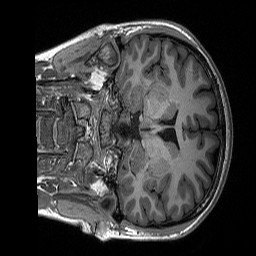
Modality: T1w
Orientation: coronal
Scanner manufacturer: siemens
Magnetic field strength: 3 T
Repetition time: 2.3 s
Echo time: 0.00298 s